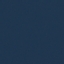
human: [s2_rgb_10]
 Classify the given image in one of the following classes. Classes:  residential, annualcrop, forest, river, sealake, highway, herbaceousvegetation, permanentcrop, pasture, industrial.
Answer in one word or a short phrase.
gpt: SeaLake